Question: I have a table where one column only contains datetime's. I want to hide the date and only show the time on mobile devices (with Bootstrap). I have found the class 'visible-lg' and tried to do it with '<span>''s.

'''
<table class="table table-striped">
<thead>
<tr>
<th>Timestamp</th>
<th>Value A</th>
<th>Value B</th>
<th>Value C</th>
</tr>
</thead>
<tbody>
<tr data-timestamp="<PHONE>">
<td><span class="visible-lg">01.19.14</span><span>20:02:56</span></td>
<td>22.5</td>
<td>950.91</td>
<td>531.66</td>
</tr>
</tbody>
</table>
'''
I also tried putting these two '<span>''s in one '<span>' that is in the '<td>'. I also tried putting the time with out a span after the span into the '<td>'. I want them on the same line. A wide-screen-user shouldn't notice that the date would be hidden if he shows the page on a small browser.
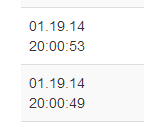
Answer: To hide the date and only show the time on mobile devices use the class <URL>:
'''
<td><span class="hidden-xs">01.19.14</span><span>20:02:56</span></td>
'''
When the '.hidden-xs' style is applied you will notice that the bootstrap.css sets its display to block causing the 'span' tags to take up the entire width of the column. Although not generally recommended, the only option I see (beside using an additional media query) is fighting fire with fire and using '!important' within your own subclass.
'''
<td><span class="hidden-xs hidden-xs-inline">01.19.14</span><span> 20:02:56</span></td>
'''
'''
.hidden-xs-inline{
display: inline-block !important;
}
'''
<URL>